Question: I am producing a line plot where line thickness is mapped to a third continuous variable. However, when mapping the variable to the size parameter of 'geom_line', the resulting plot produces a "chunky" plot of disconnected looking lines. Is there a way I can smoothly blend these lines so that there are not glaring gaps between line segments?
I have produced a reproducible example below.
'''
data(mtcars)
require(ggplot2)
mtcars$am<-factor(mtcars$am)
ggplot(data=mtcars,aes(x=mpg,y=hp))+geom_line(aes(color=am,size=disp))
'''
Produces the following plot:

For instance, I would like to blend the border of the first line segment of am=0 with the second.
Thank you for your help.
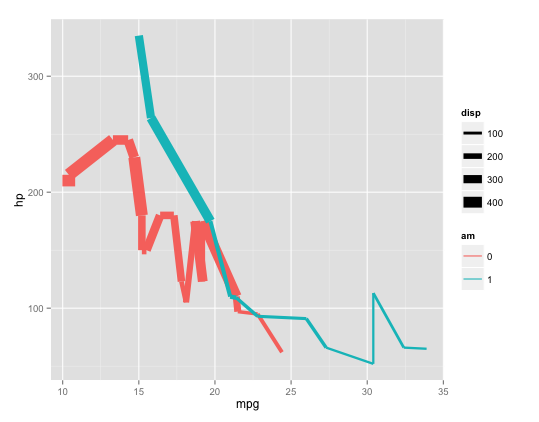
Answer: You can do a little bit better by switching to 'geom_path', which respects the directives for the ending and joining shapes of lines:
'''
ggplot(data=plyr::arrange(mtcars,mpg),
aes(x=mpg,y=hp))+
geom_path(aes(color=am,size=disp),lineend="round",linejoin="mitre")
'''
From <URL>:
> : Line end style (round, butt, square): Line join style (round, mitre, bevel)
(still seems a little ugly though ...)
Going a little bit crazy:
'''
library("ggplot2")
library("grid")
theme_set(theme_bw()+theme(axis.line=element_blank(),axis.text.x=element_blank(),
axis.text.y=element_blank(),axis.ticks=element_blank(),
axis.title.x=element_blank(),
axis.title.y=element_blank(),legend.position="none",
panel.background=element_blank(),
panel.border=element_blank(),panel.grid.major=element_blank(),
panel.grid.minor=element_blank(),plot.background=element_blank(),
panel.margin=unit(0,"lines")))
library(gridExtra)
ggList <- list()
for (end in c("round","butt","square")) {
for (join in c("round","mitre","bevel")) {
ggList <- c(ggList,
list(ggplot(data=plyr::arrange(mtcars,mpg),
aes(x=mpg,y=hp))+
geom_path(aes(color=factor(am),size=disp),
lineend=end,linejoin=join)+
scale_size(guide="none")+
scale_colour_discrete(guide="none")))
}
}
png("linejoin.png",500,500)
do.call(grid.arrange,ggList)
dev.off()
'''

It looks like the join parameter isn't doing anything, probably because 'ggplot' draws each part of the path as a separate segment ...